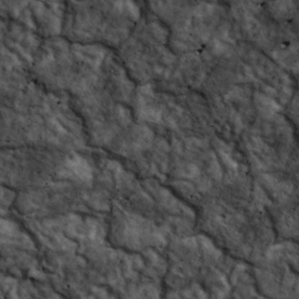
Label: non_frost